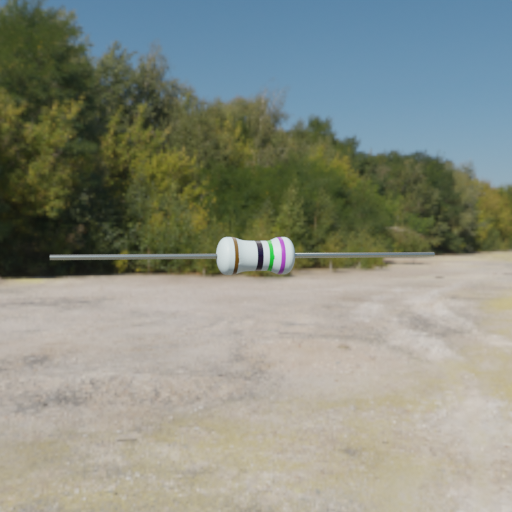
Resistor colour bands (in order): brown, black, green, violet